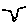
Label: bird